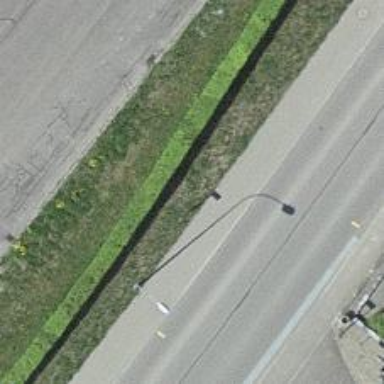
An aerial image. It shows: Bus stop along the road.